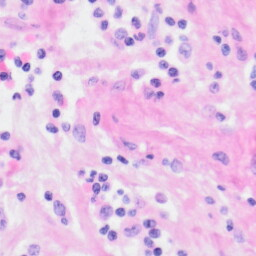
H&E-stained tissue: Kidney